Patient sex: F
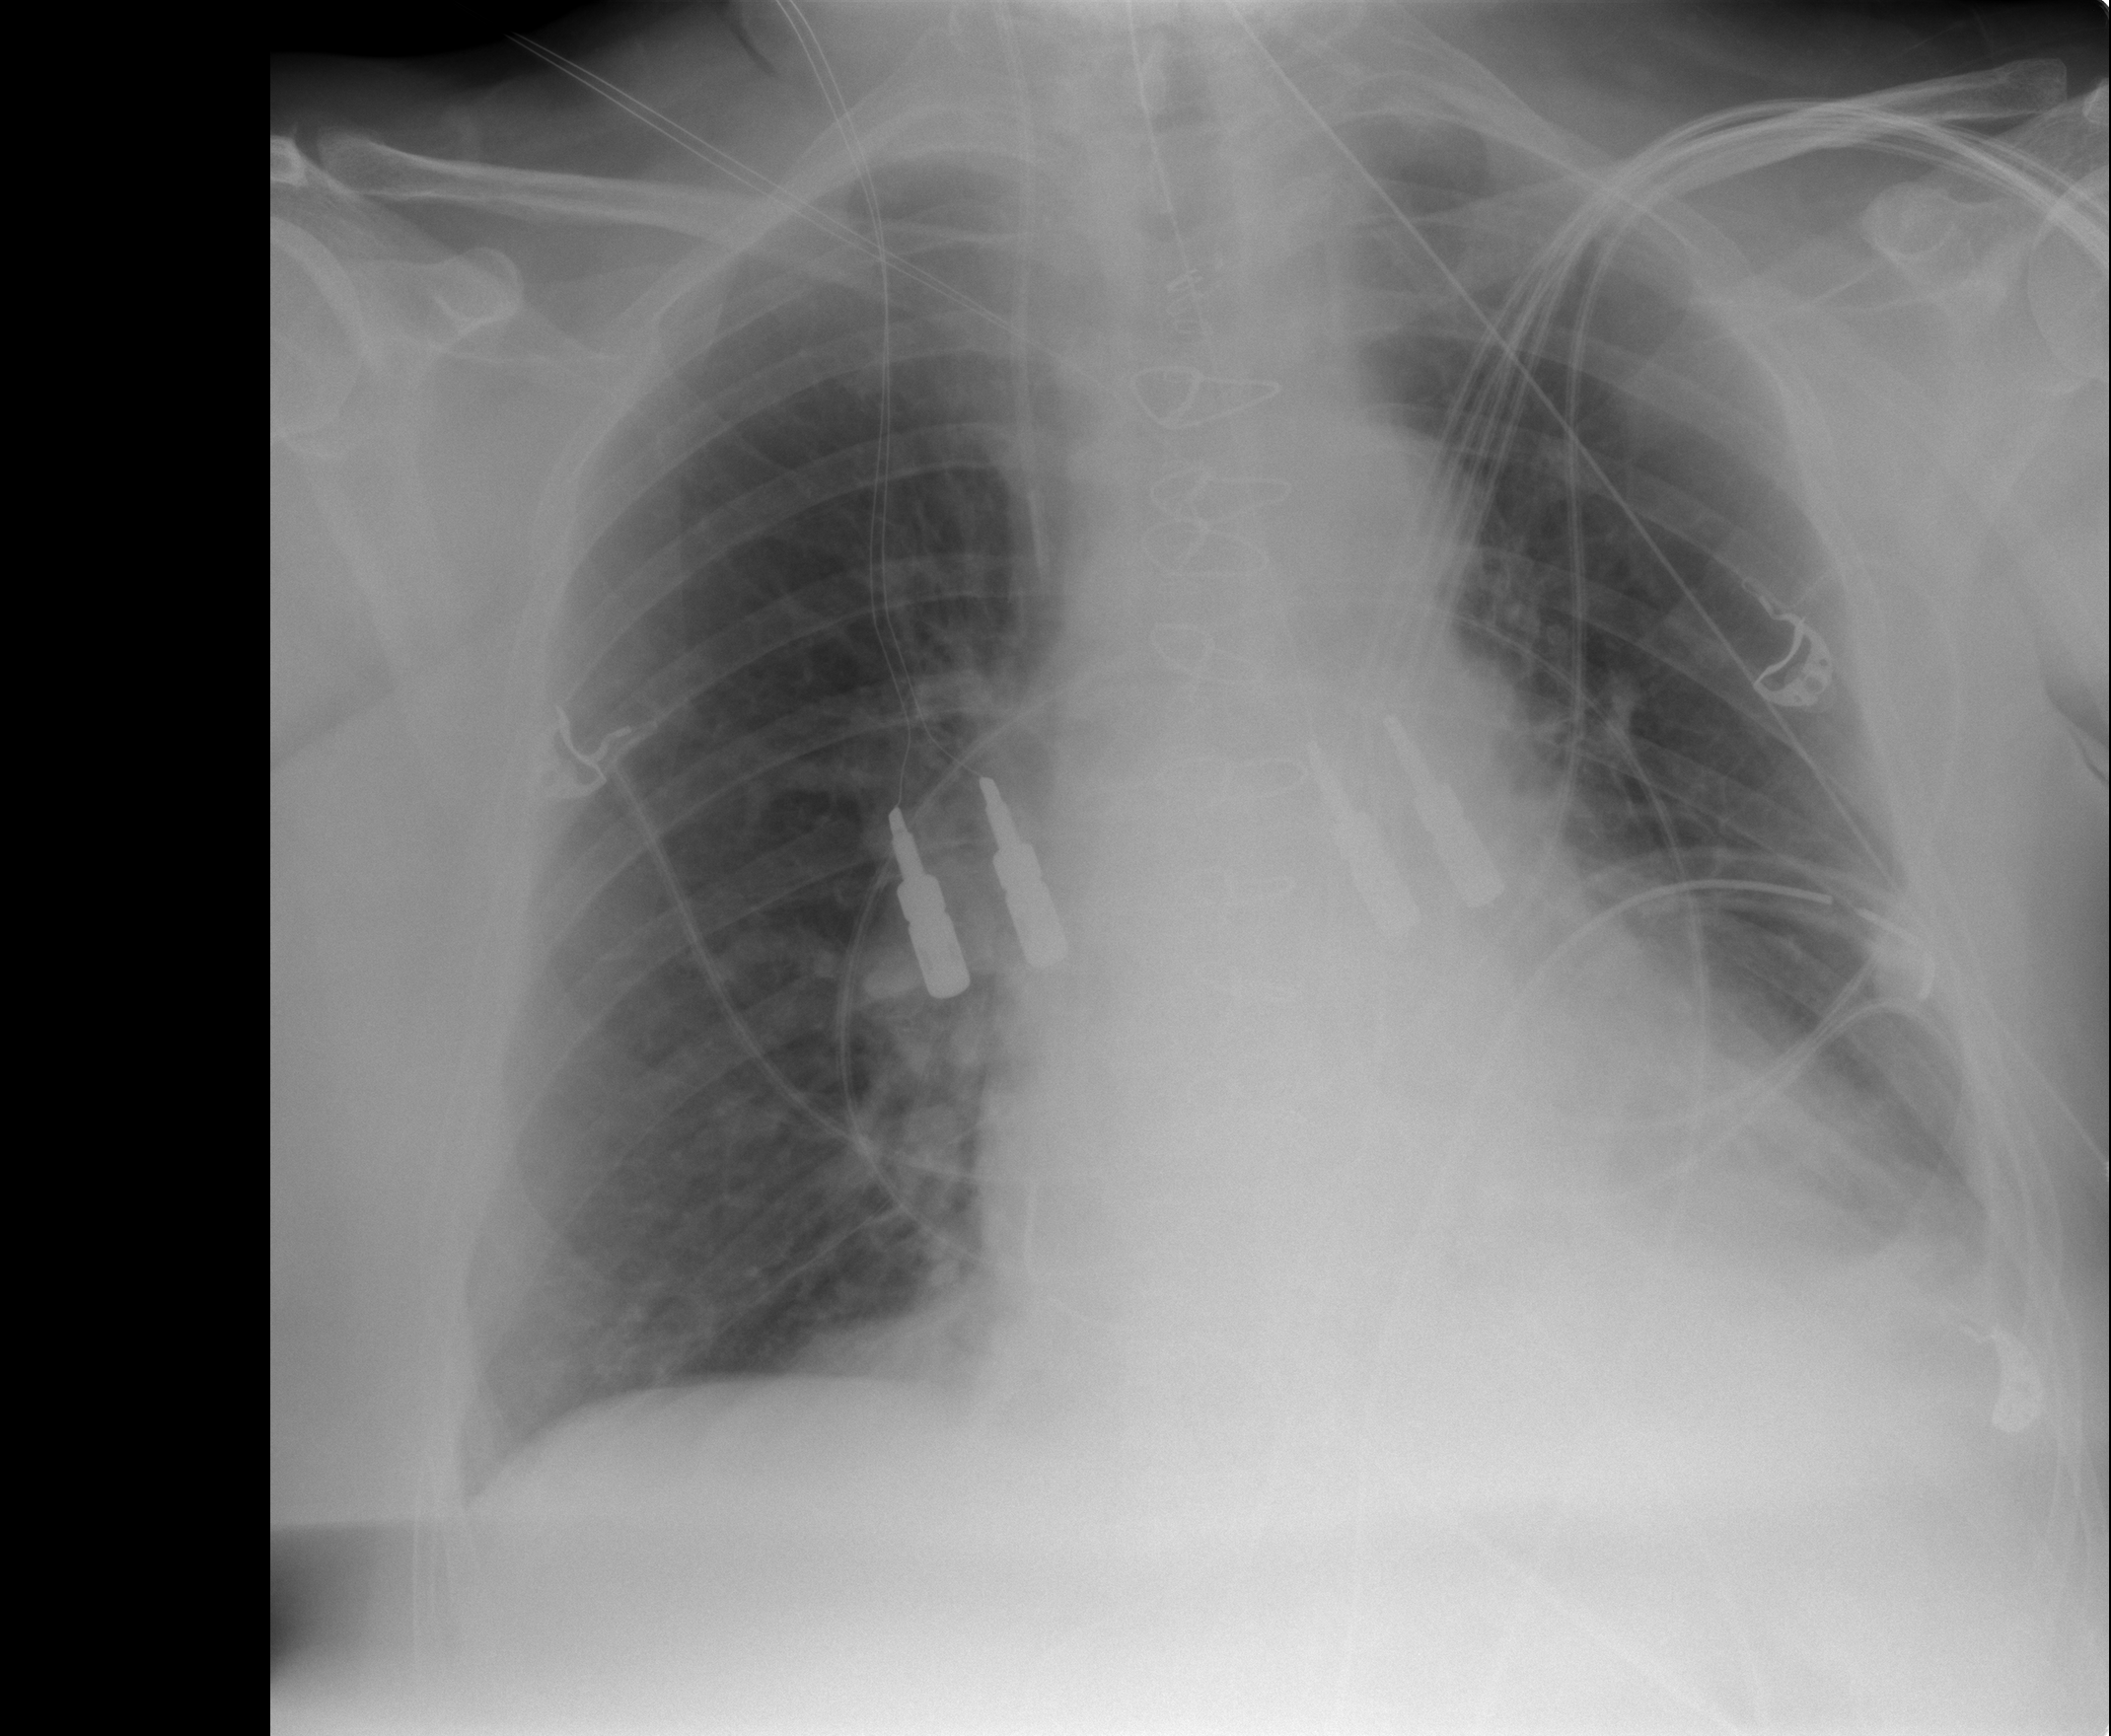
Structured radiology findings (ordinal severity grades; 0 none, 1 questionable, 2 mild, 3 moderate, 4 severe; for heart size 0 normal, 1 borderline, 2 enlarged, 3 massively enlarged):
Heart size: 0
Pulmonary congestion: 2
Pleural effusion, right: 0
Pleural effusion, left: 1
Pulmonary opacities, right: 2
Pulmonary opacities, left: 0
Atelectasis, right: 0
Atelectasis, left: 0